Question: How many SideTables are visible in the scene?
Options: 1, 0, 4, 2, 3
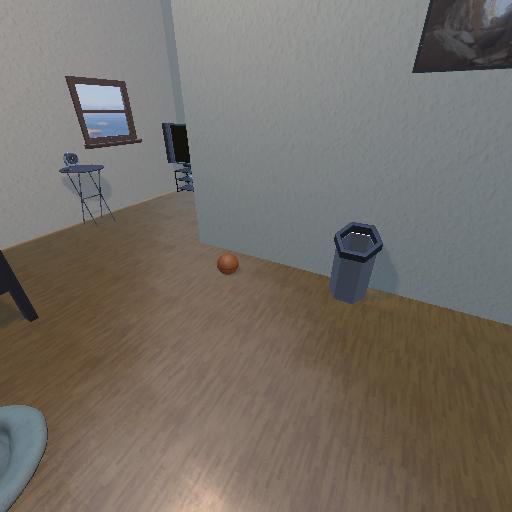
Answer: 1